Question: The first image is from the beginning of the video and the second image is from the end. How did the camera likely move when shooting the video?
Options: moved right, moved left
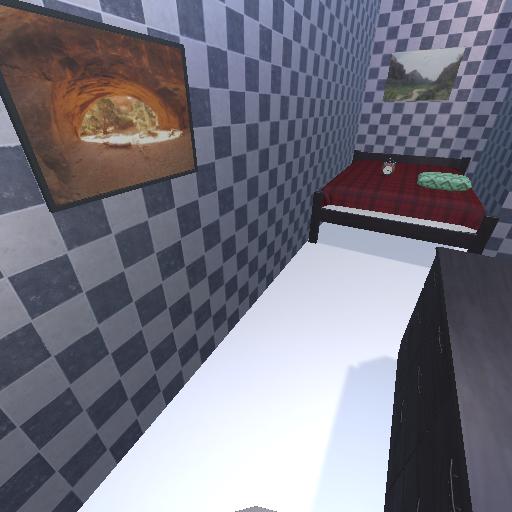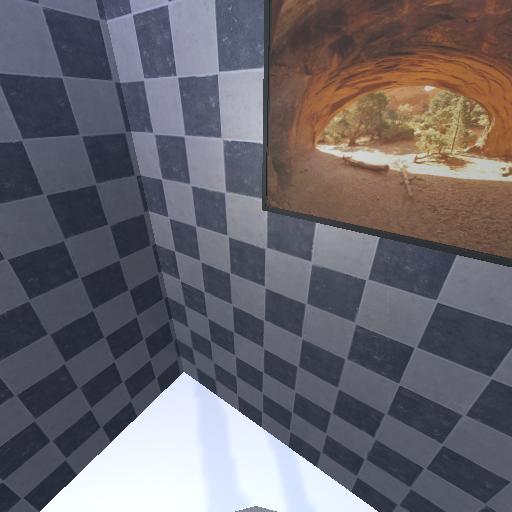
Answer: moved right